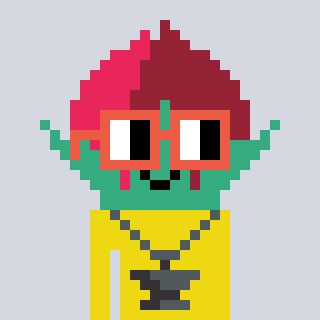
a pixel art character with square orange glasses, a rosebud-shaped head and a yellow-colored body on a cool background